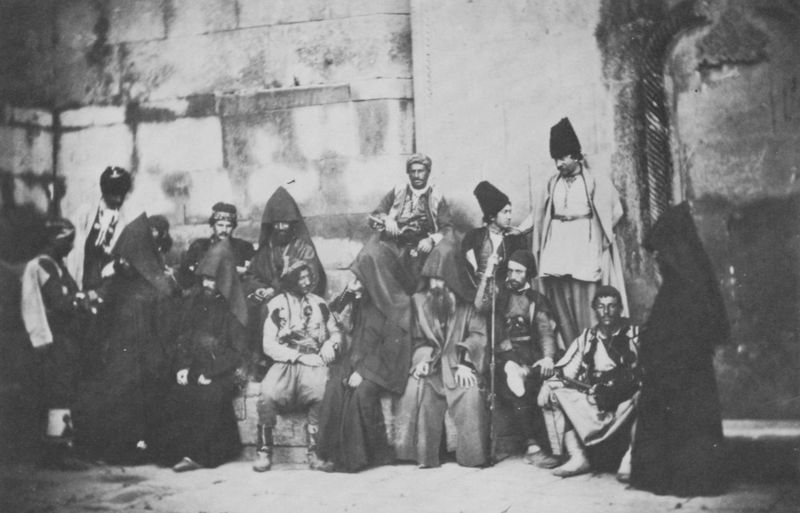
Titel: Der Innenhof eines armenischen Klosters
Künstler: Russischer Photograph
Standort: Paris
Institution: Société Française de Photographie
Schlagwörter: dunkel, gruppe, umhang, menschen, sitzen, grau, hell, hut, hüte, männer, schwarz, weiss, mützen, wand, kirche, geistlicher, bauern, bogen, hemden, russland, mauer, foto, fotografie, photographie, nische, orient, gruppenbild, tracht, geistliche, mönche, kutten, turban, russisch, rücke, dokumentation, juden, kapuzen, jüdisch, orthodox, balkan, mongolisch